Question: When recreating a Cognos 7 report in Cognos 8 I noticed the old report does something my report can't (best I can tell). The report has a crosstab corner split into cells matching the multi-column "rows" part of the crosstab. I tried recreating this in Cognos 8 to no avail.
I can't use the 'Structure > Headers and Footers > split list row cell' menu option; that does basically what I want, but only for headers/footers, which I guess this doesn't count as. Closest I came was to use a table inside the crosstab corner":

This however results in no attempt to match up the corner's cells with the cells below it. And since the content in the "rows" part of the crosstab are of dynamic length, I can't manually play with margins/padding to align this header.
How can I split the crosstab corner into cells matching the columns below it, like you can with Headers/Footers?
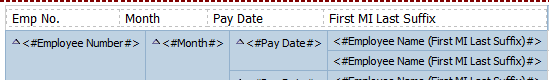
Answer: After talking with a Cognos 8 consultant . The Cognos 7 report could only do it because of how Cognos 7 did crosstabs, which changed. So the best option is to do as I did, make a table with cells and add some padding to try and make the "headers" approximately match the cells below. I recommend using borders on the left/right of the cells to clearly show the separation of the headers.